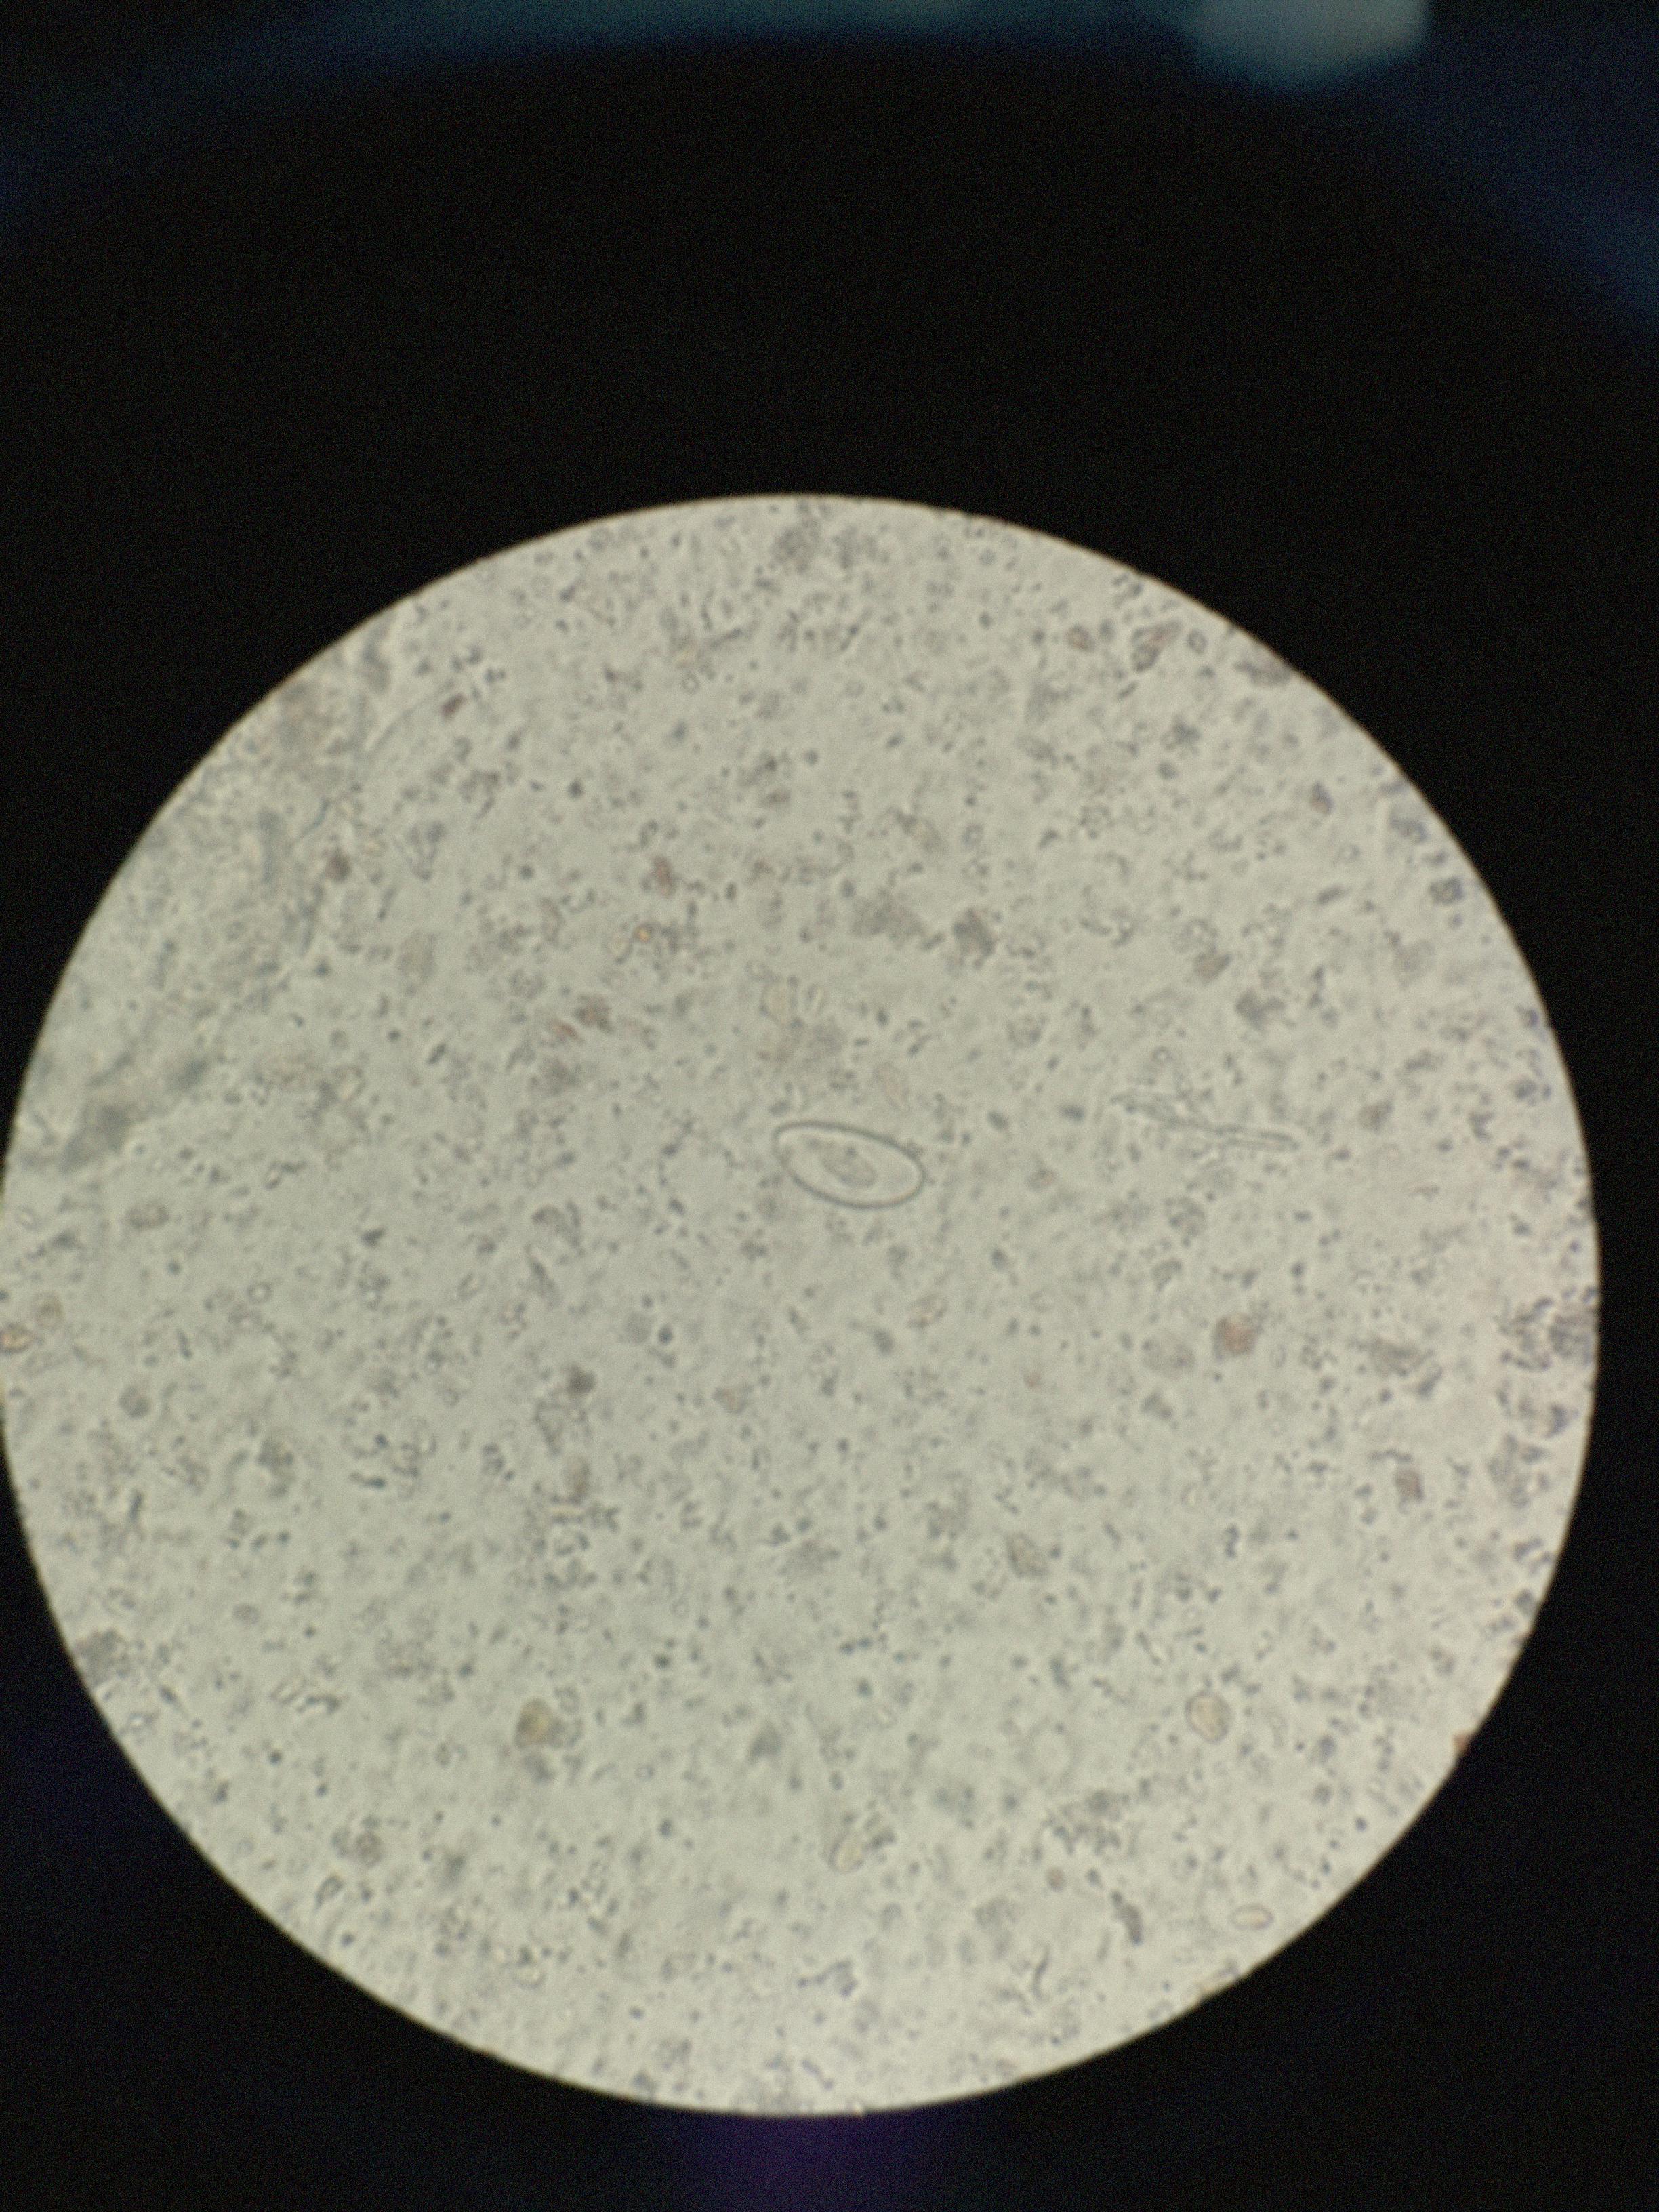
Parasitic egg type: Enterobius vermicularis